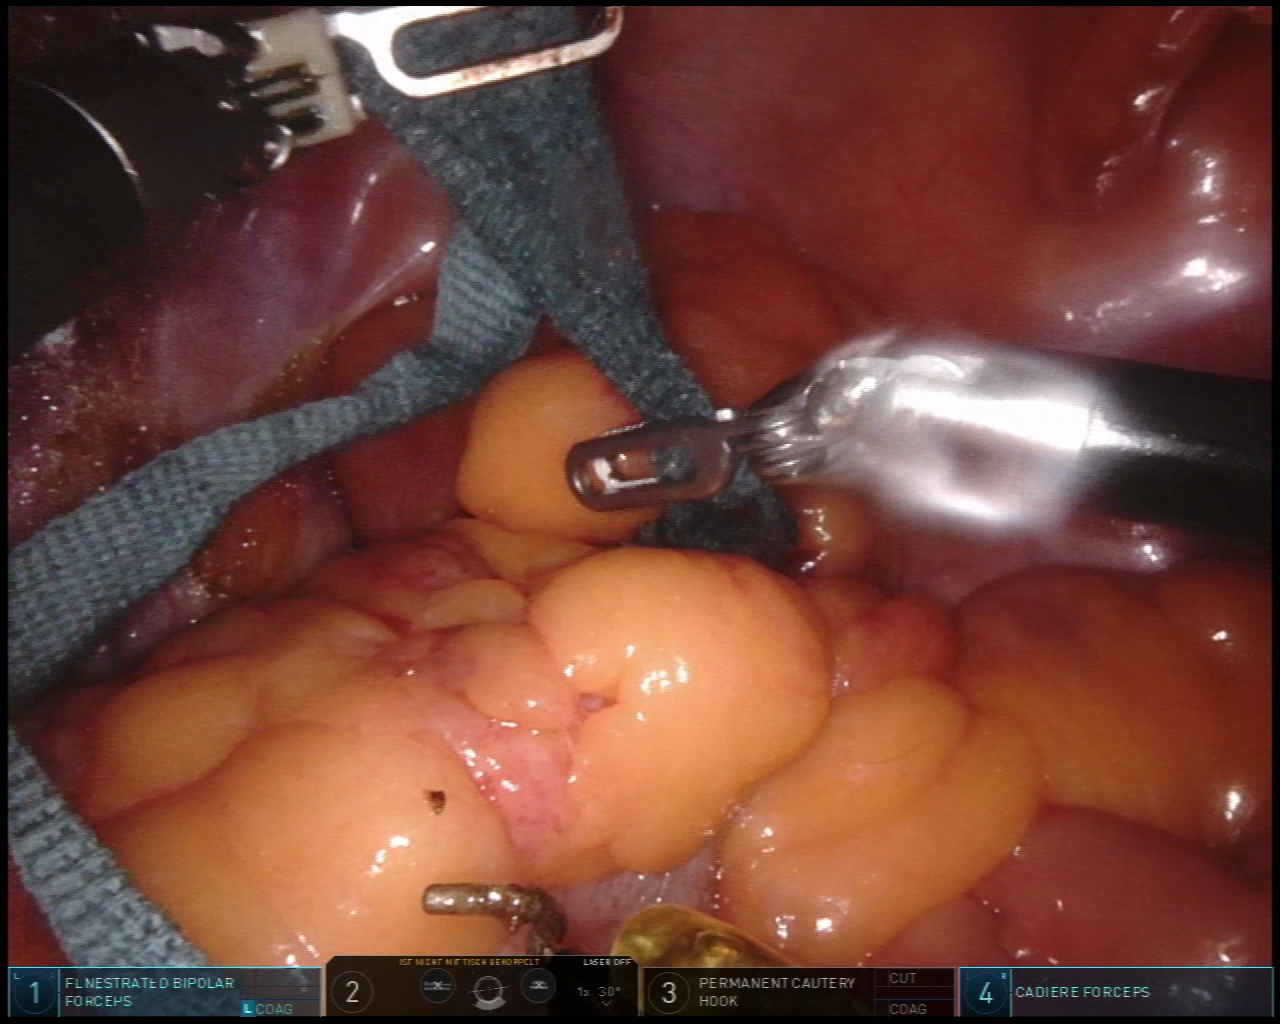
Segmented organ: small_intestine
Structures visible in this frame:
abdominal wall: yes
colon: yes
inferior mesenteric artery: no
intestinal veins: no
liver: no
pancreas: no
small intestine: yes
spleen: no
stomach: no
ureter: no
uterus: no
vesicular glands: no